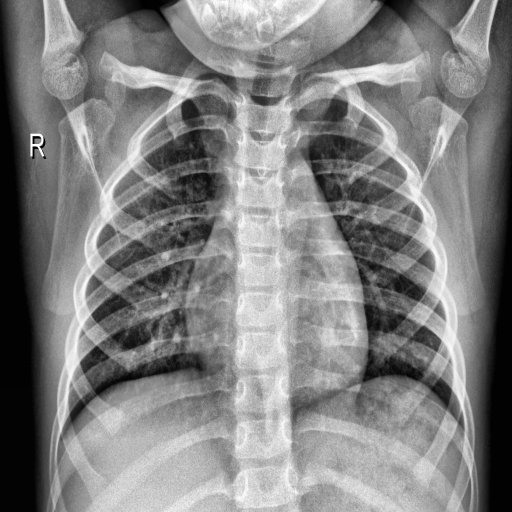
Finding: NORMAL